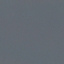
Label: SeaLake